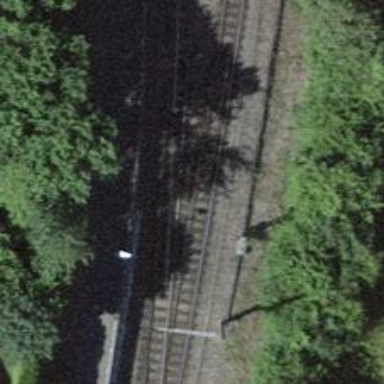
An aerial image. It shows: Narrow-gauge railway track with 1 electrified contact line.